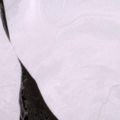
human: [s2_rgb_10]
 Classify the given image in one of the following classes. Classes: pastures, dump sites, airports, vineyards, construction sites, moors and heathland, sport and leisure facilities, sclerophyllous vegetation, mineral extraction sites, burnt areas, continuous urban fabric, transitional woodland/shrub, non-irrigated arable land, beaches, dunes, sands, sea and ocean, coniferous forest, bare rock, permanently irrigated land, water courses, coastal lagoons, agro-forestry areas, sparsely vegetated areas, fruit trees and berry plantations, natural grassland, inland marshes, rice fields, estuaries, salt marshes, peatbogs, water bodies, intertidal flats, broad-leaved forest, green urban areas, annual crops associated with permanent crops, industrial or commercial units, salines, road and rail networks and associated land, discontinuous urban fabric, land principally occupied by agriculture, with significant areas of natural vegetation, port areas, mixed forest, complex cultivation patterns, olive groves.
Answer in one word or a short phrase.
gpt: sea and ocean